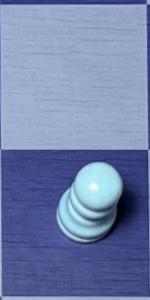
Label: Pawn_White